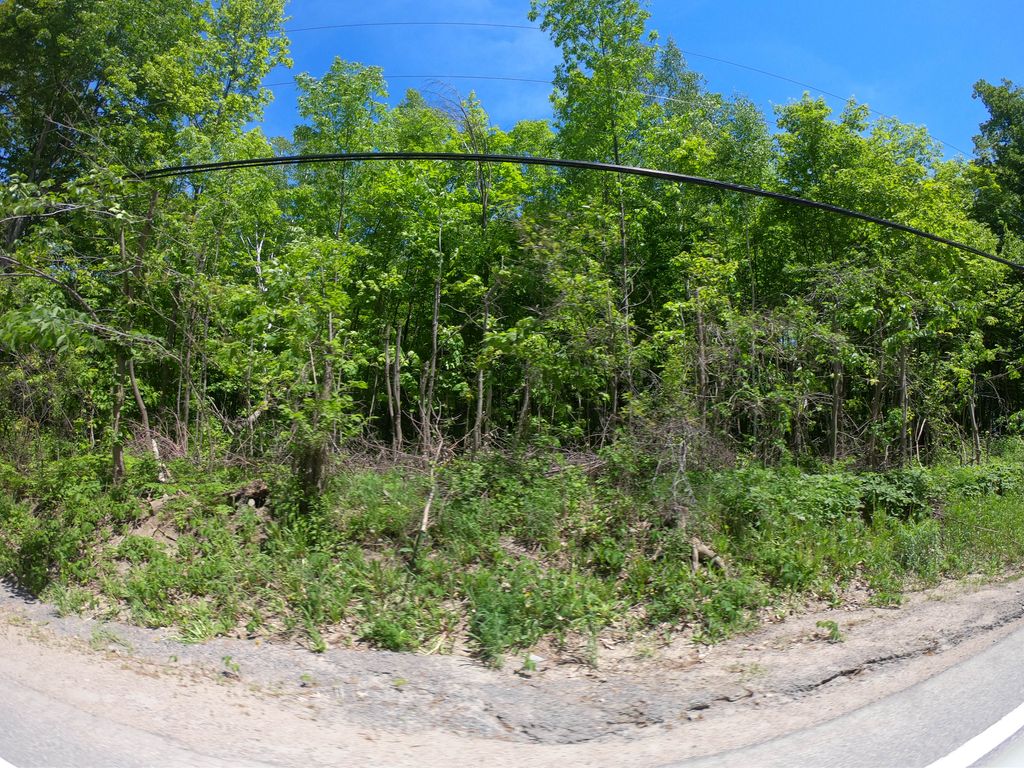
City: ottawa-gatineau